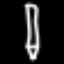
Label: pencil